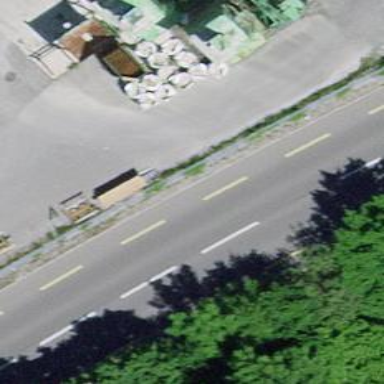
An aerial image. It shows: Secondary road with dedicated lane for cyclists.